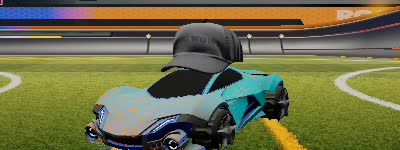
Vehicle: werewolf